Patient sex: M
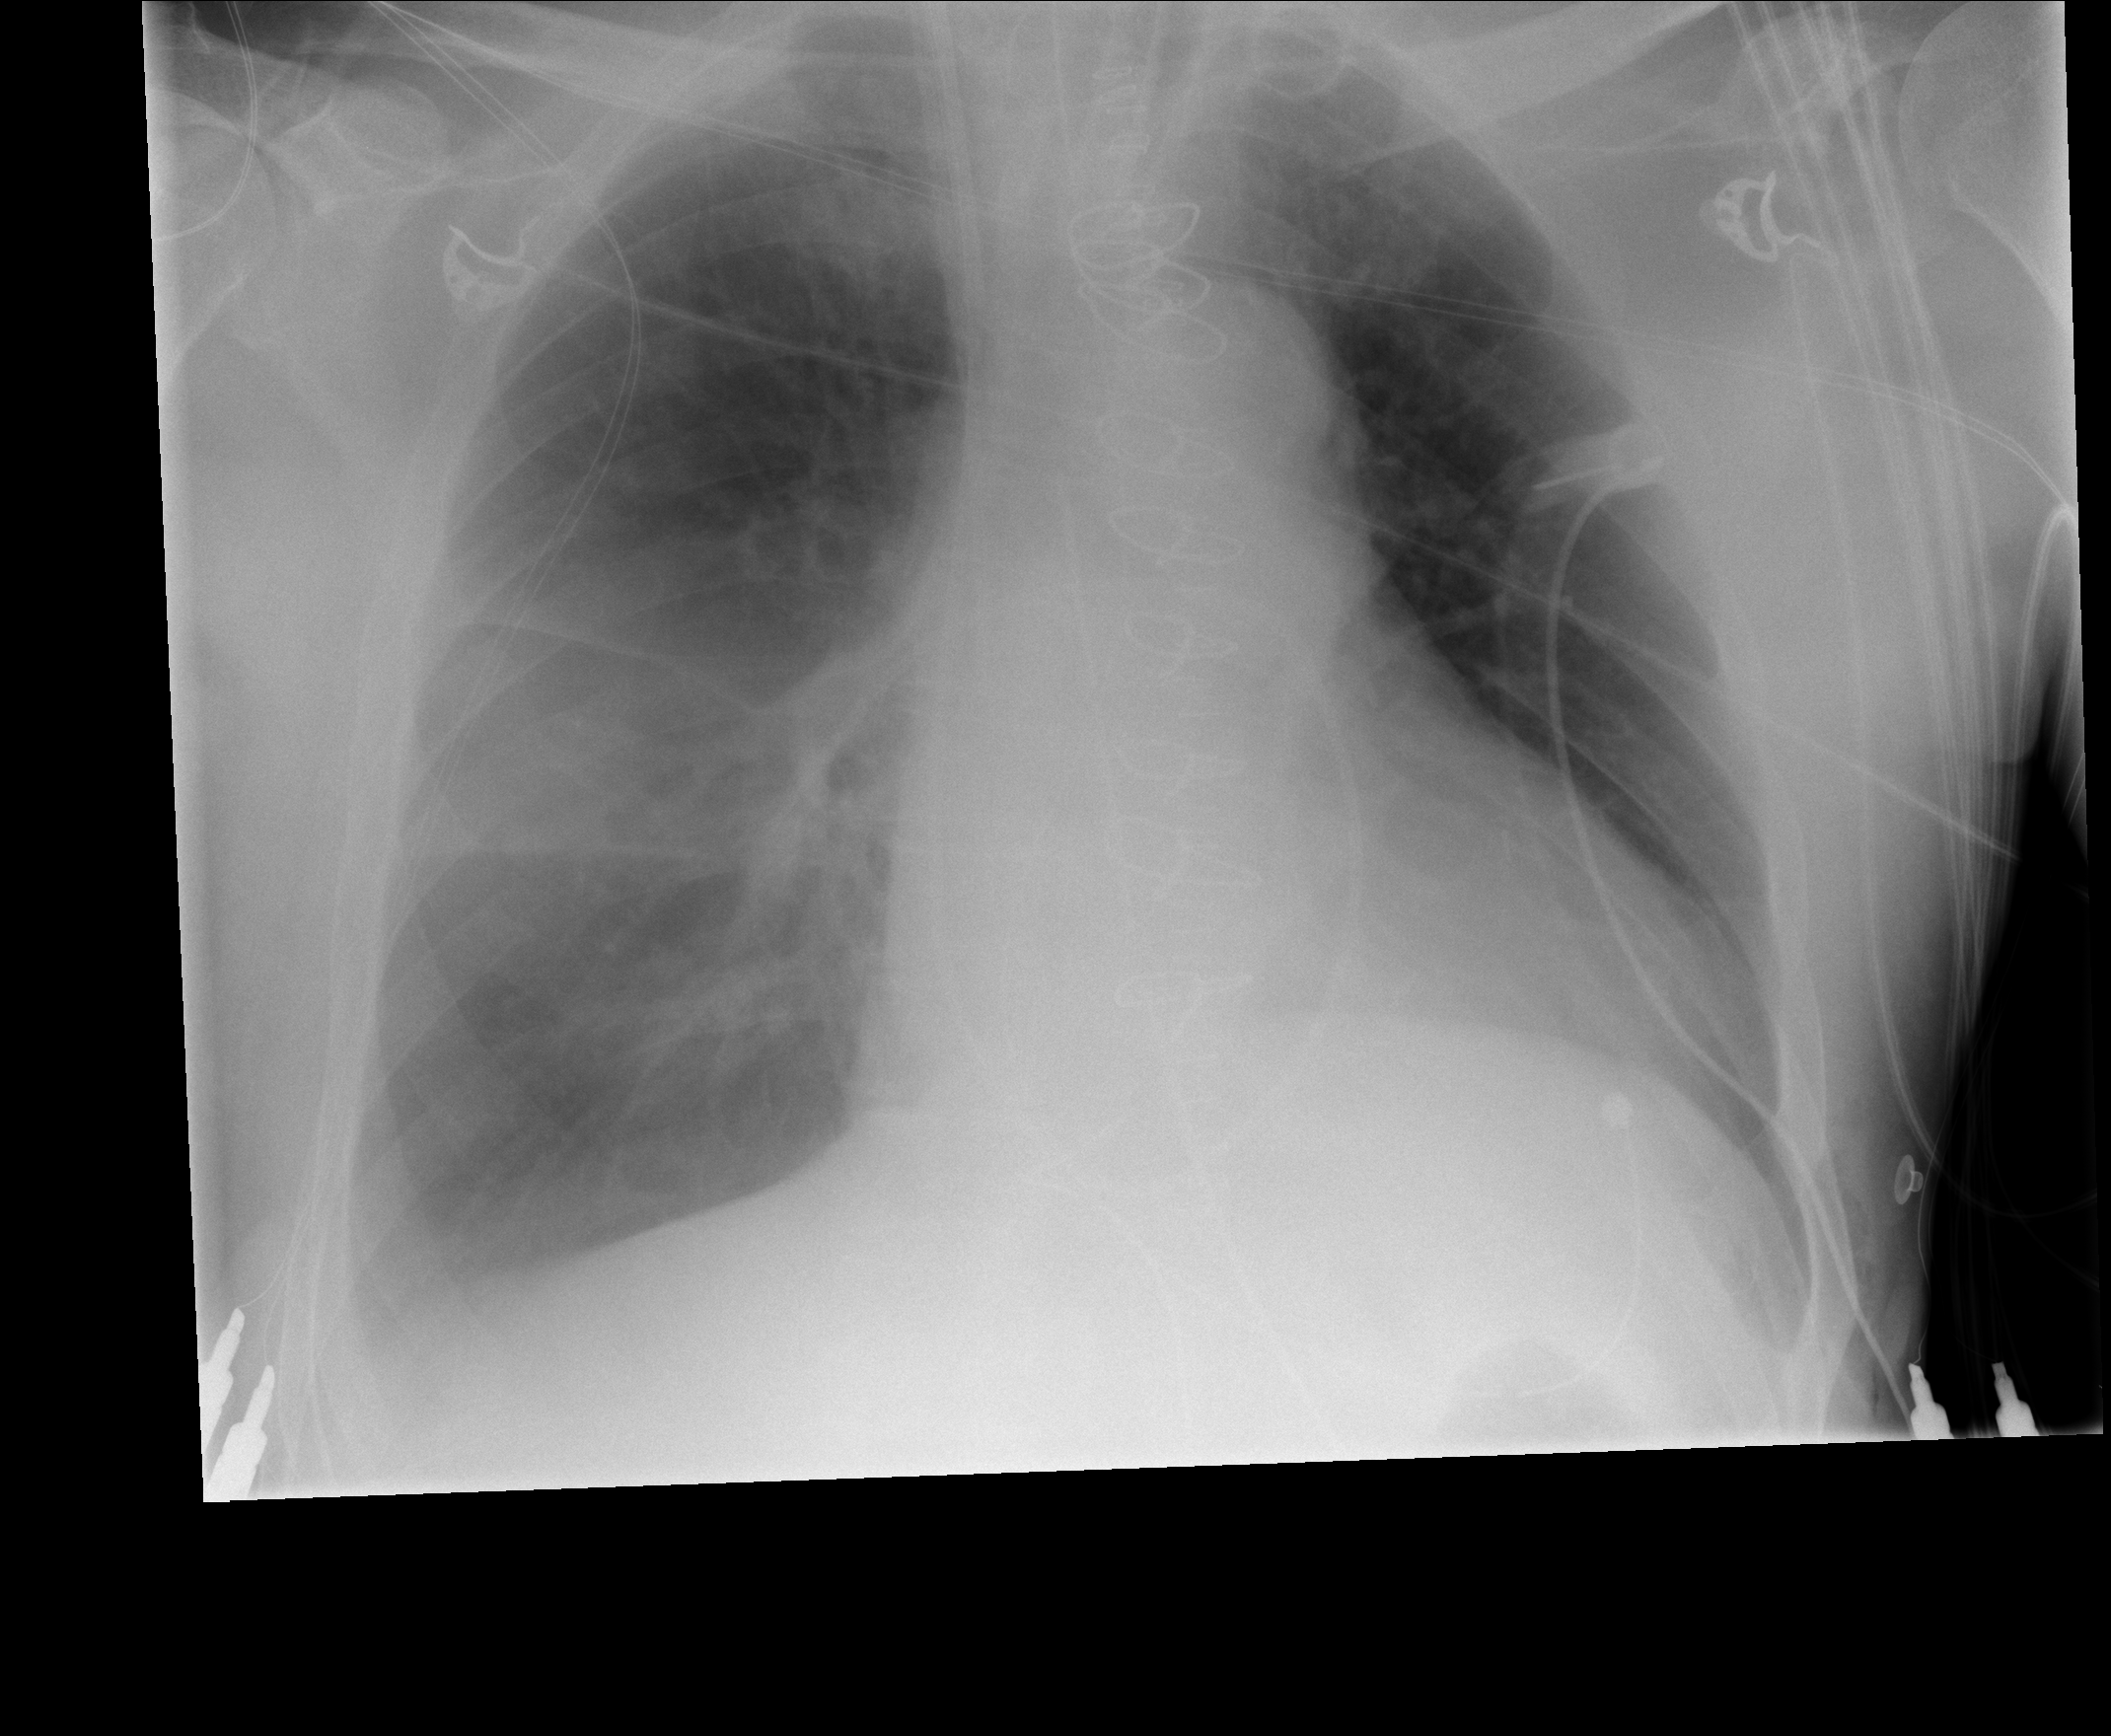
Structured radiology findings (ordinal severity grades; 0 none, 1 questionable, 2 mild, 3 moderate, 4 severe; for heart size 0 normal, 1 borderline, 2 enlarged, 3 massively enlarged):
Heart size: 2
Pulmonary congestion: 0
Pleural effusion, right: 2
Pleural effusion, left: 0
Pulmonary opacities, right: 0
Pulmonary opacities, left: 0
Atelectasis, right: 2
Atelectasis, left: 0